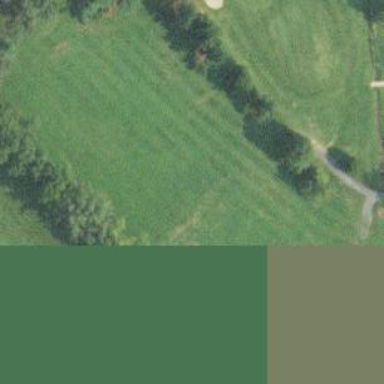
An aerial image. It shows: Golf rough area.